Question:
I'm fairly new to excel vba, but I've been looking for weeks for a way to code this script and no luck yet.
I've got a sheet where users will enter new items and details for forecasts. each column from K on represents a fiscal week.
I would like populate each column between the "start date" and "end date" with the store count quantity of the row. The fiscal weeks go from 201801 to 201952 (104 weeks total).
I tried to do a select case assigning a numeric value to each possible start & end date (so that I could set the 'dtRange = Range(cells(r, sdate1), cells(r, edate1))'), but couldn't get that to work. Below was my other attempt, but I'm getting a 'Run time error 1004: Application-defined or object-defined error'. Can anybody identify what I've done wrong or point me in the right direction to correct?
'''
Sub test()
Sub PASTEDATES()
Dim strcnt As Integer
Dim dtRange As Range
Dim sdate As Variant
Dim eDate As Variant
Dim sdateval As Integer
Dim eDateVal As Integer
Dim chkbx As Object
Dim r As Long
Dim sdate1 As String
Dim edate1 As String
For r = 1 To 2000
If Cells(r, 1).Value = True Then
With Worksheets("DIST. INPUT FORM")
sdate = Cells(r, 9).Value
eDate = Cells(r, 10).Value
strcnt = Cells(r, 8).Value
Select Case sdate
Case 201801
sdate1 = 1
Case 201802
sdate1 = 2
Case 201803
sdate1 = 3
Case 201804
sdate1 = 4
.
.
.
Case 201950
sdate1 = 102
Case 201951
sdate1 = 103
Case 201952
sdate1 = 104
End Select
Select Case eDate
Case 201801
edate1 = 1
Case 201802
edate1 = 2
Case 201803
edate1 = 3
Case 201804
edate1 = 4
.
.
.
Case 201951
edate1 = 103
Case 201952
edate1 = 104
End Select
ActiveSheet.Cells(r, 8).Copy
Cells(r, sdate1).Select
ActiveCell.Offset(0, edate1).Select
Selection.Paste
End With
Exit For
End If
Next r
End Sub
'''
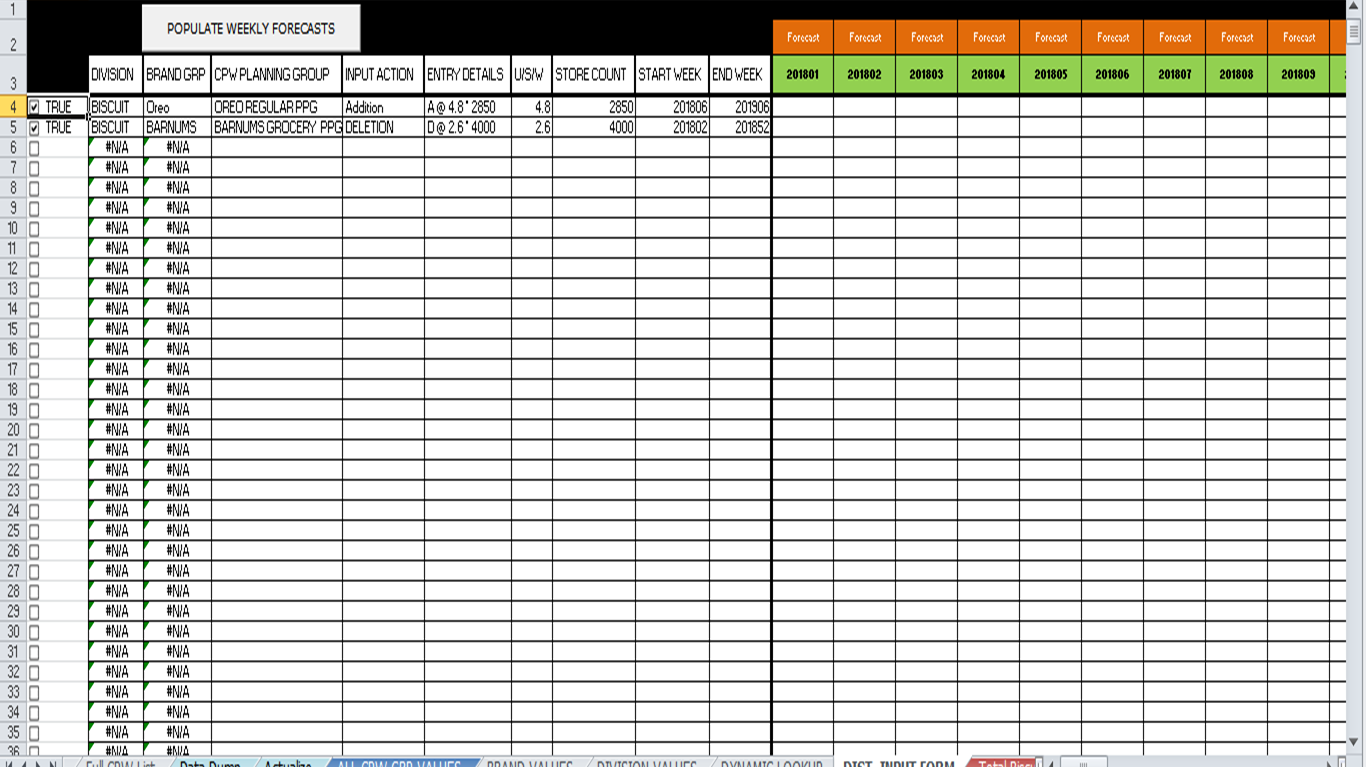
Answer: You can reduce your 'Select Case' statement to a simple 'For Loop'. Something like:
'''
'/* use the same code to get your sdate and edate */
Dim sVal As Long, eVal As Long
sVal = 201801
For i = 1 to 104
If sVal = sdate Then sdate1 = i: Exit For
sVal = sVal + 1
Next
eVal = 201801
For i = 1 to 104
If eVal = edate Then edate1 = i: Exit For
eVal = eVal + 1
Next
'''
Then from there, you check if you are getting the correct value for your variables. Not really a direct solution, but try simplifying your code first.